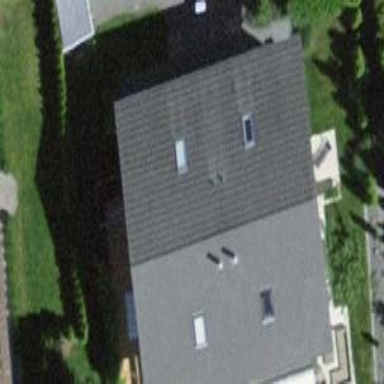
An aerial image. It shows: House with gabled roof that runs across the building.